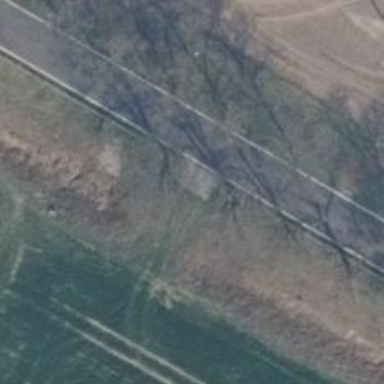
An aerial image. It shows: Asphalt track with grade1 quality.